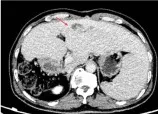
Results of multi-phase CT scans can be evaluated after different periods of conversion therapy. The red arrow indicates an intrahepatic tumor. (H) CT image after preoperation in the period of the delay phase.
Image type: radiology (ct)